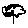
Label: tree